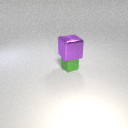
small green rubber cube below large purple metal cube